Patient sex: F
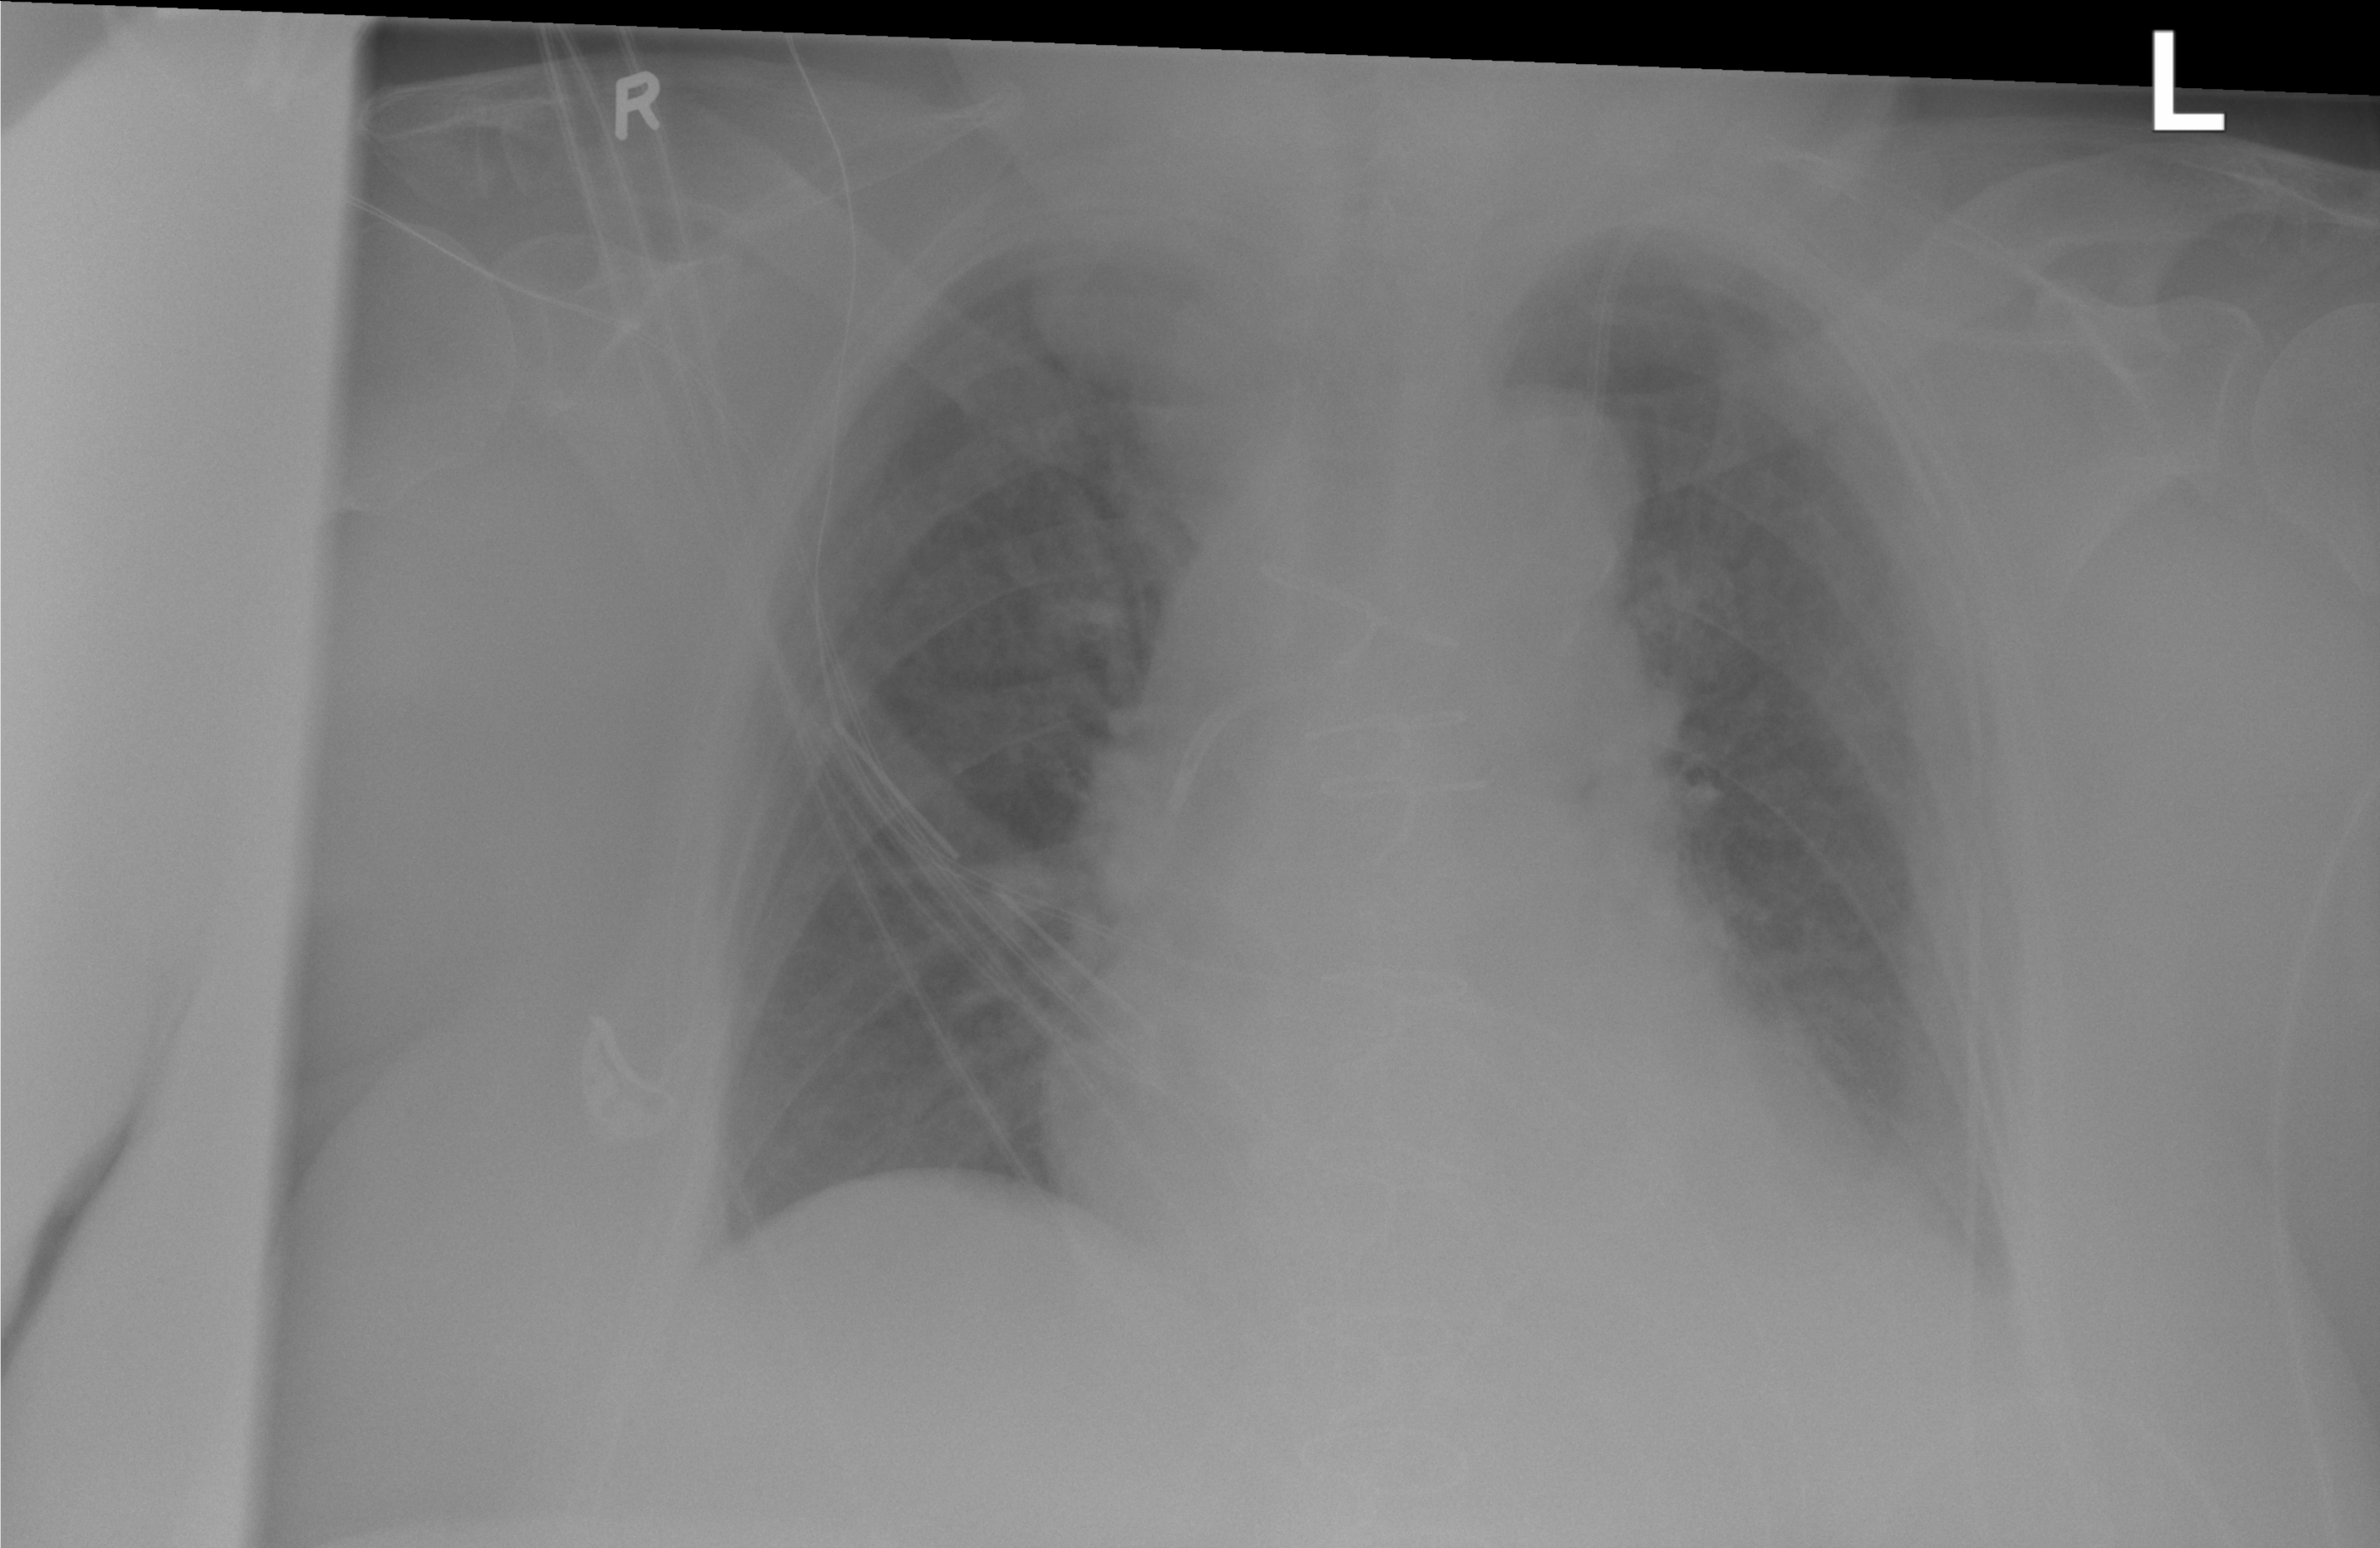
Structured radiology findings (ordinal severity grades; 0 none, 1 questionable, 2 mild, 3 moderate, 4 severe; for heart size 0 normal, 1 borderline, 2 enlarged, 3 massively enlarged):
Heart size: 0
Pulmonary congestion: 0
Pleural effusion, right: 0
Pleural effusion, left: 2
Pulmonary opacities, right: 0
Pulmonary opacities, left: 0
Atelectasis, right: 0
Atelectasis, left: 0